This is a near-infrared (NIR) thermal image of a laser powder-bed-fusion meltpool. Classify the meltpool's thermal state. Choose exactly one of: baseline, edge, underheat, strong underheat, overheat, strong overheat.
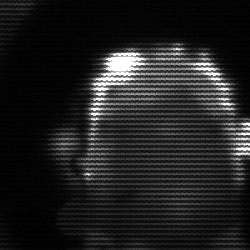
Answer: baseline